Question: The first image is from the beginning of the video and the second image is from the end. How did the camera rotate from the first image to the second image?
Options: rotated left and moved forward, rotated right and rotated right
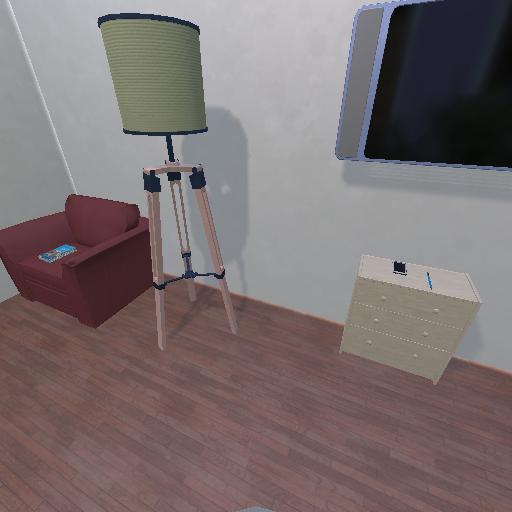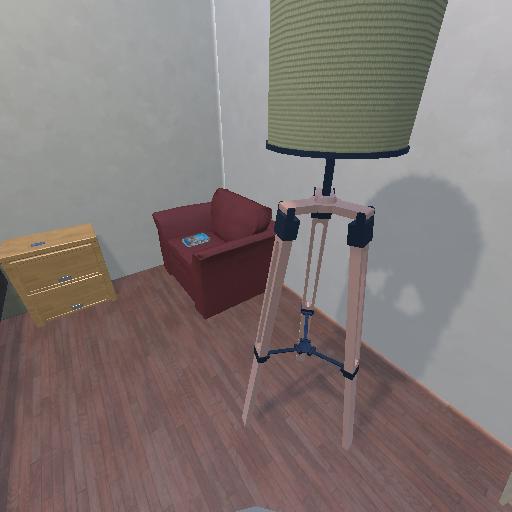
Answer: rotated left and moved forward